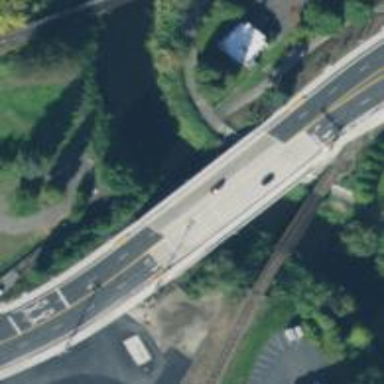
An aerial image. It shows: Primary highway bridge.